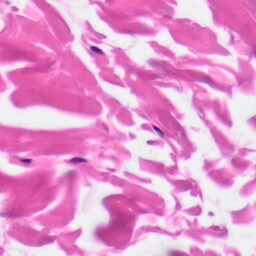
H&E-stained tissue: Skin